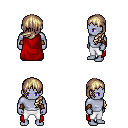
a pixel art fantasy rpg character, male body template, dark elf, purple skin, red cape, white pants, white blonde left-swept hairstyle, cloth bracers, four views (front, back, left, right), 2x2 character sprite sheet, small pixel art, hard edges, no anti-aliasing